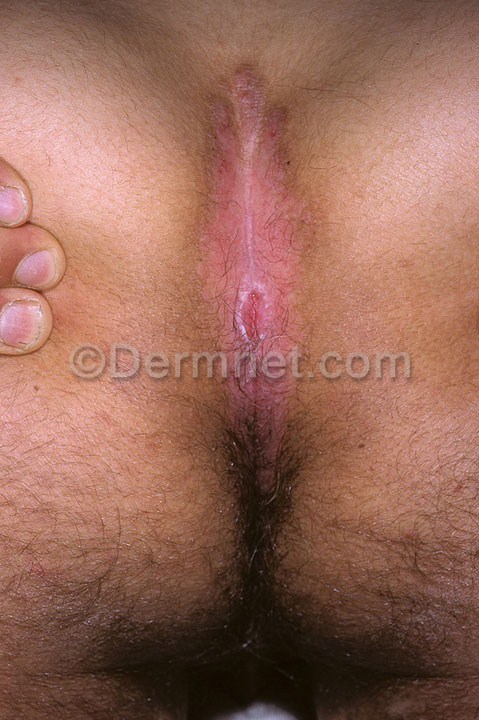
Disease: Psoriasis pictures Lichen Planus and related diseases